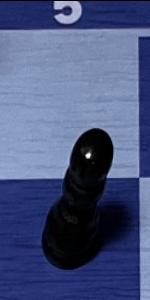
Label: Pawn_Black